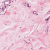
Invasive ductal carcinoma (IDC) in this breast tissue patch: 0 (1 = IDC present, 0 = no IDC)